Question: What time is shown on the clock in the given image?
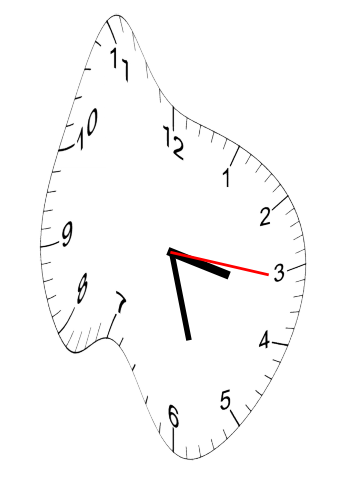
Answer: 03:27:16